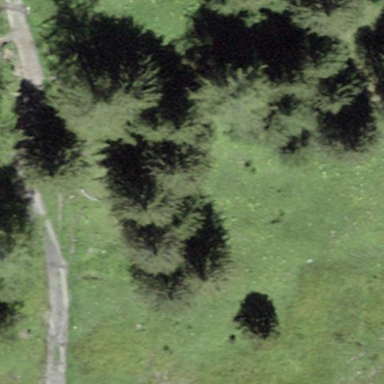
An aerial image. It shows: Forest area.